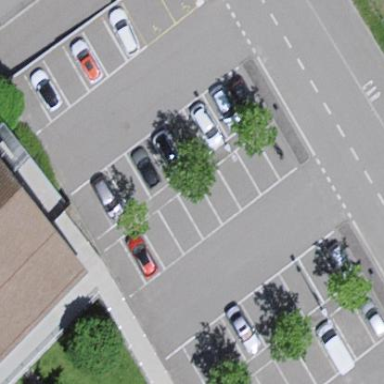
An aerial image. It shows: Parking area with asphalt surface.